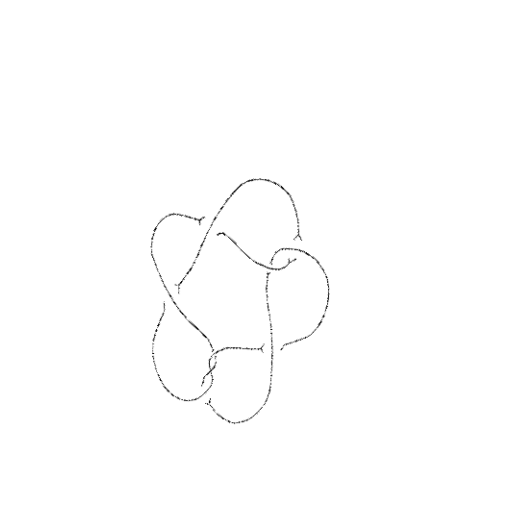
Crossing number: 8